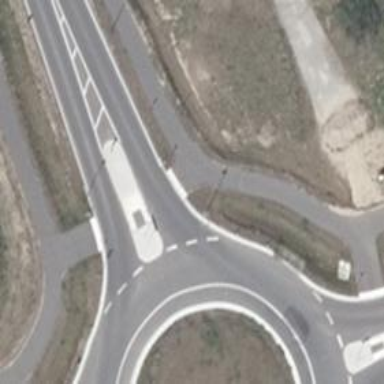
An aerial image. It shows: Unmarked crossing with pedestrian island.